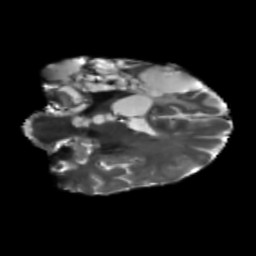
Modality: T2w
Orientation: coronal
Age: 46
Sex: male
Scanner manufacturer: siemens
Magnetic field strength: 3 T
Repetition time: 5.47 s
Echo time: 0.0854 s